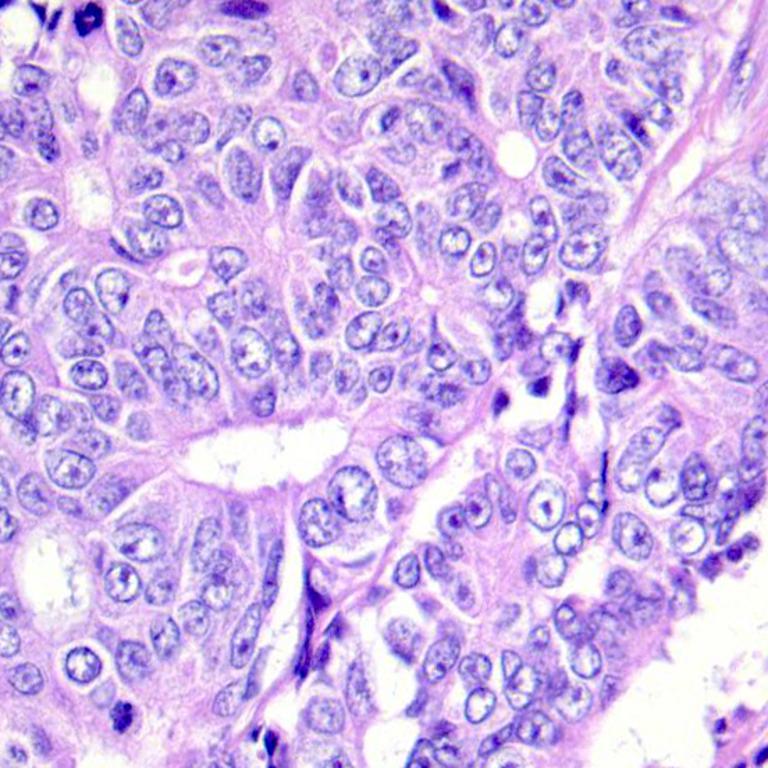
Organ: colon
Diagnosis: adenocarcinomas